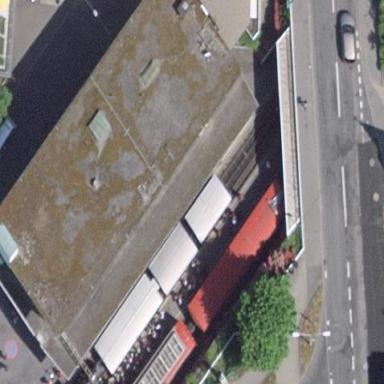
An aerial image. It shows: Platform for public transport and railway services.